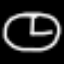
Label: clock